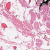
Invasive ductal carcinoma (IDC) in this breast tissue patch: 0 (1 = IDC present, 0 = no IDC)